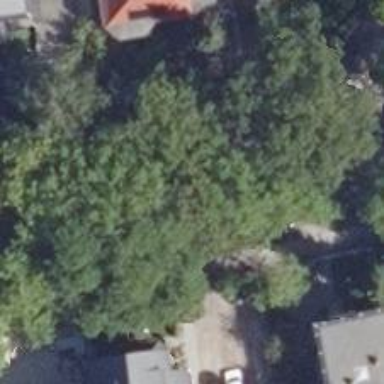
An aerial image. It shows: Single tag "natural: tree."